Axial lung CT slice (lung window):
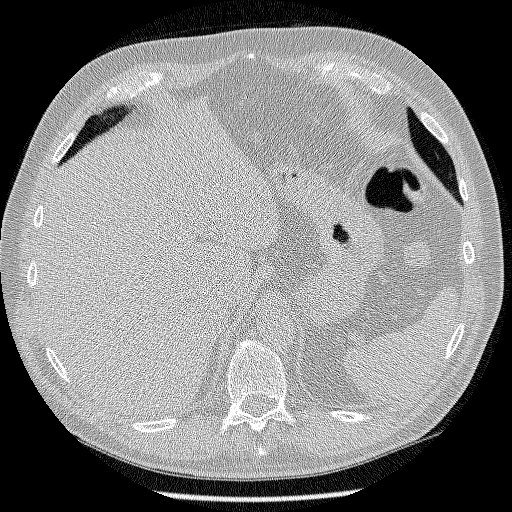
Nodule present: no